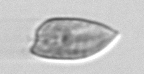
Label: Prorocentrum_dentatum